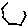
Label: hexagon